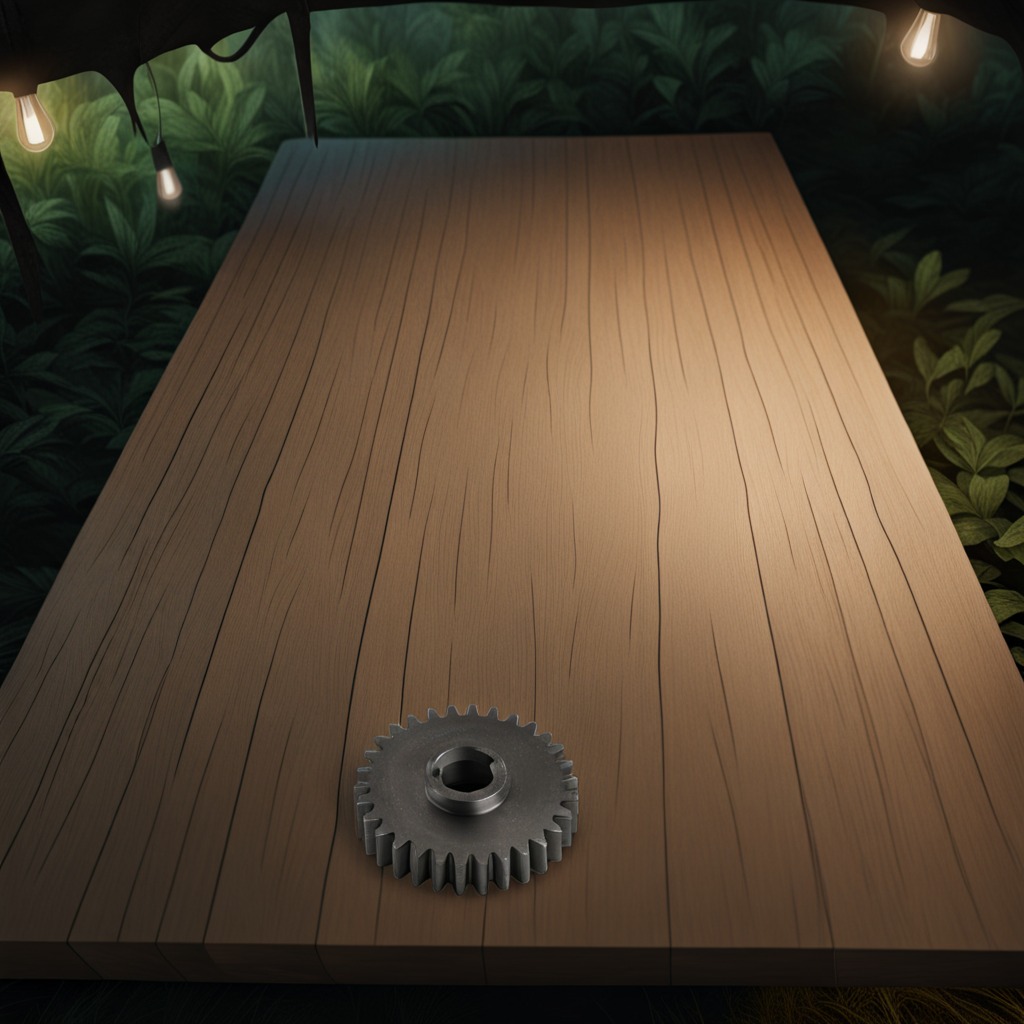
A steel gear with teeth is lying on the wooden table.